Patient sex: M
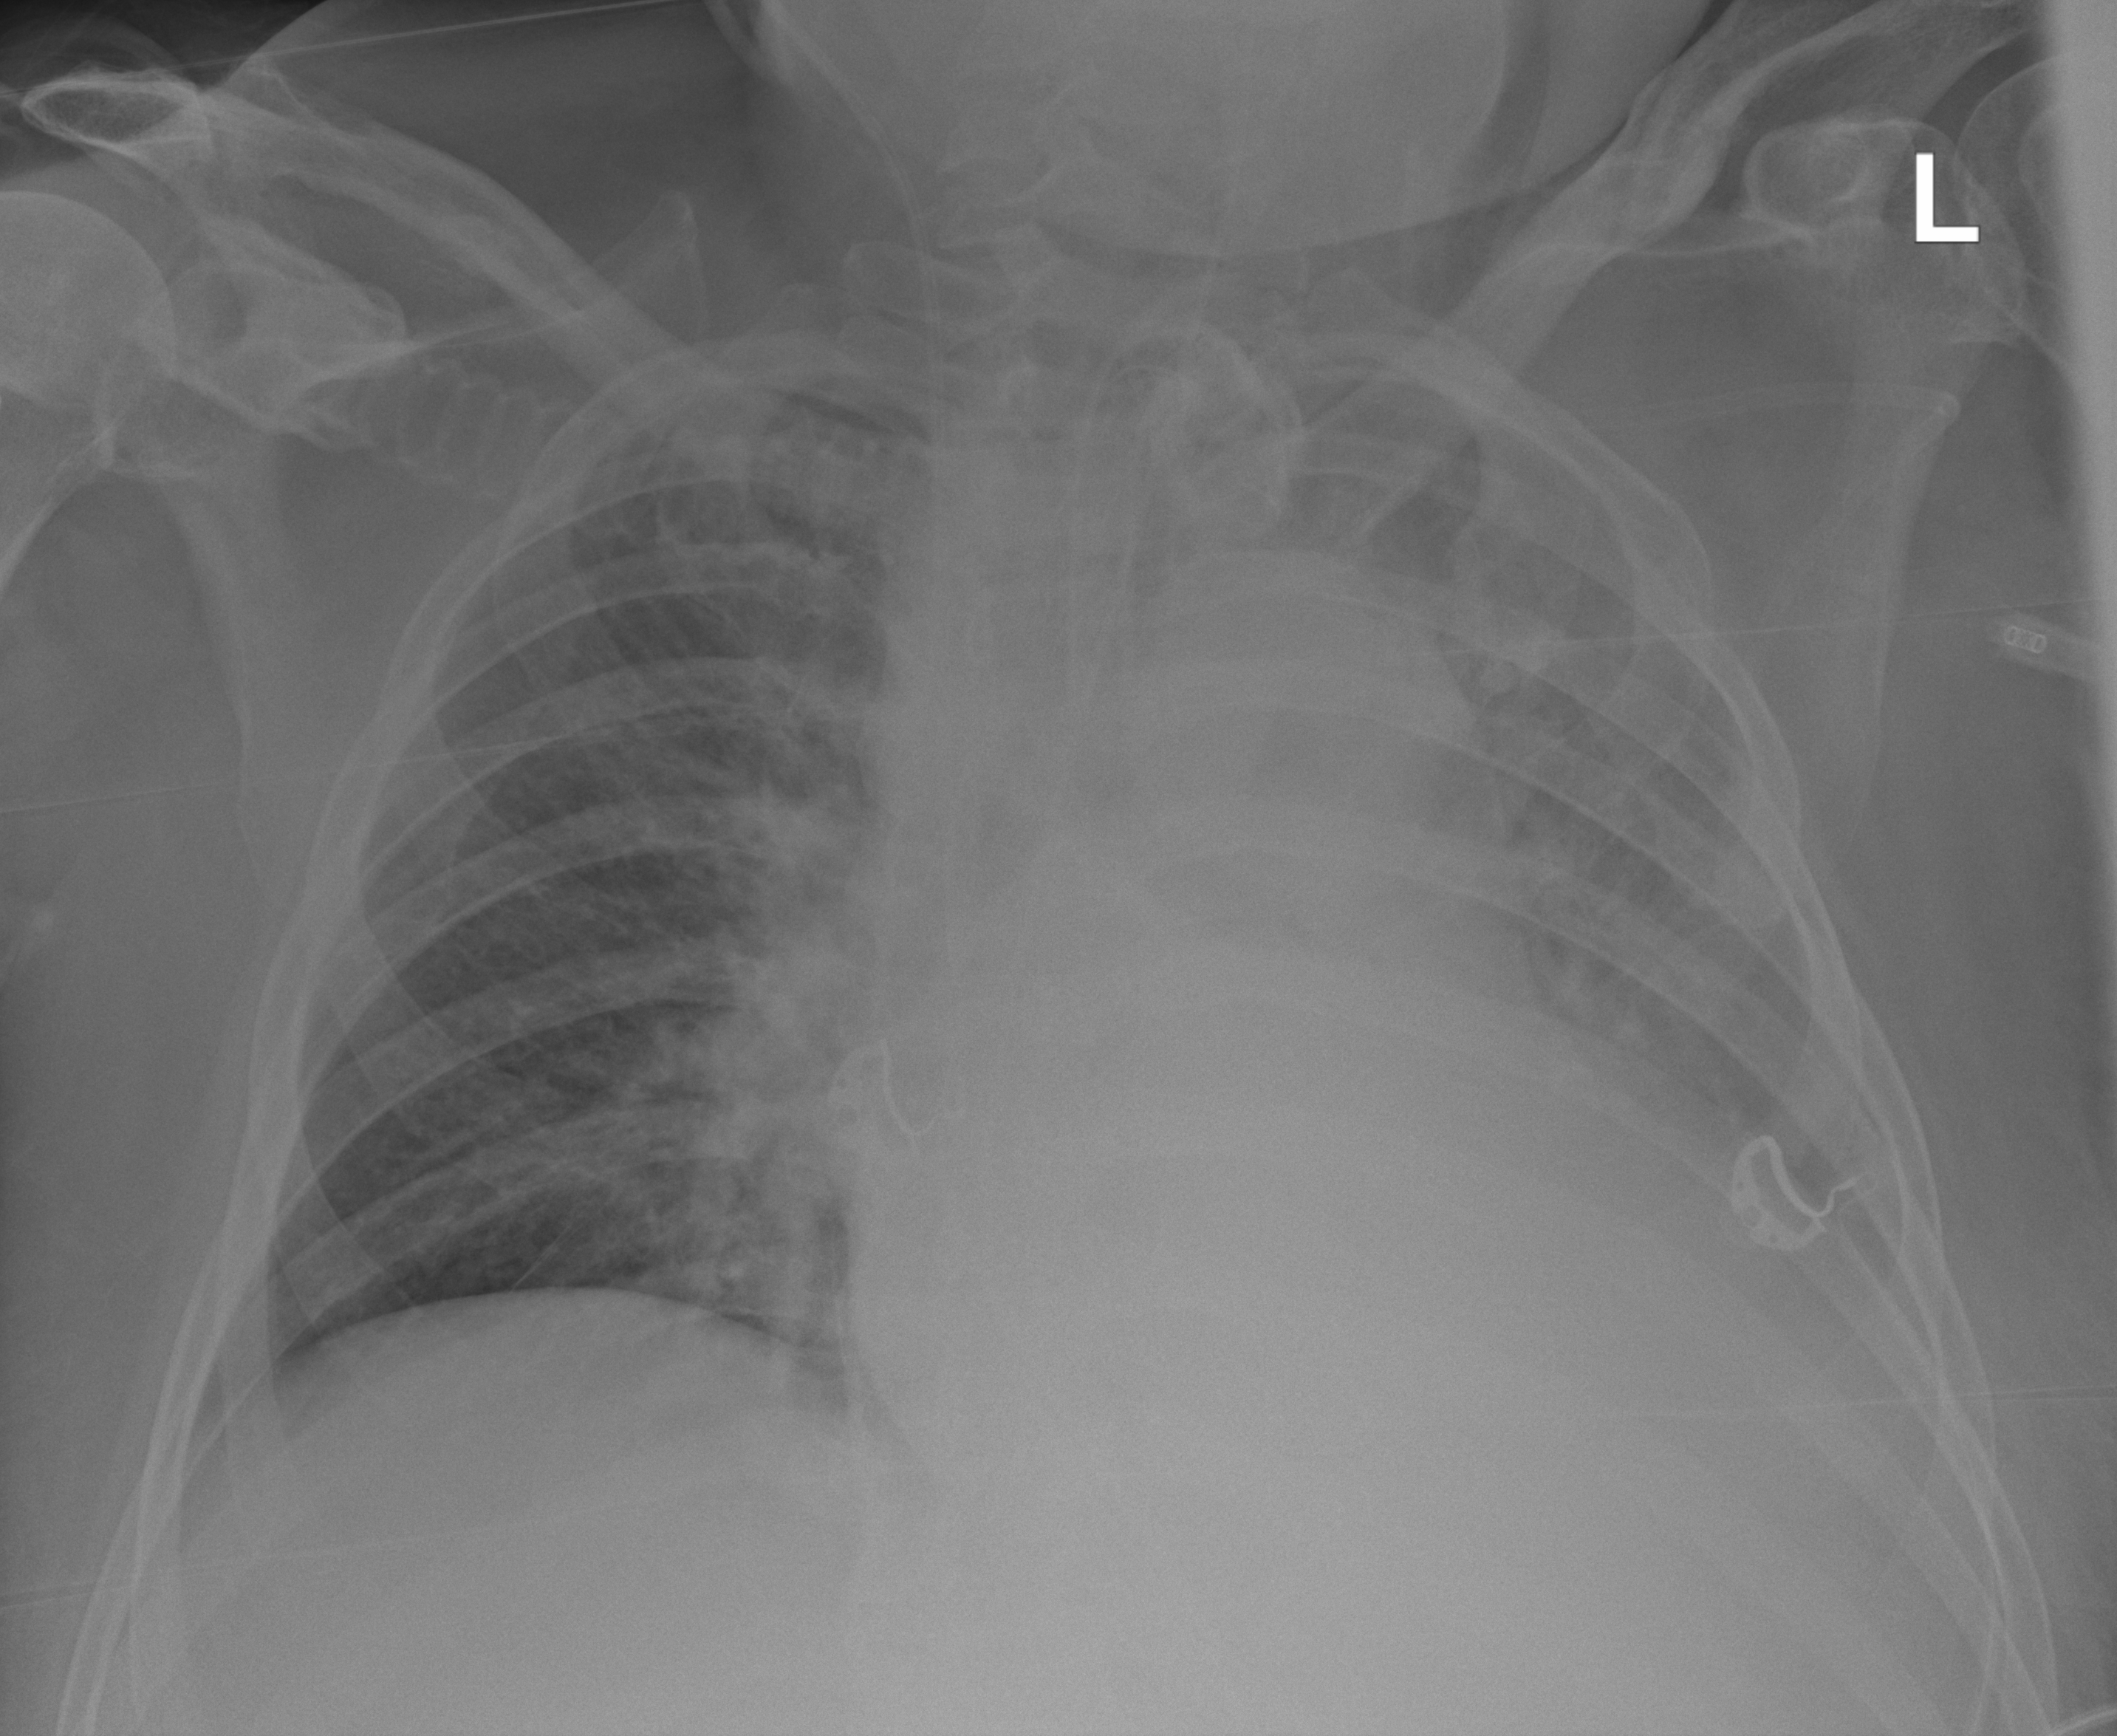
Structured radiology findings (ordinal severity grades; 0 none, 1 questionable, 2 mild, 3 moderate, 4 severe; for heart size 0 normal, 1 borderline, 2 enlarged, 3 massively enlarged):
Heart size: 2
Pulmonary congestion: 2
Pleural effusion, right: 0
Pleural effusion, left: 2
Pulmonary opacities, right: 0
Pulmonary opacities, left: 2
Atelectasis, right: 2
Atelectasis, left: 2